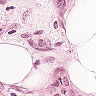
Metastatic tissue present: yes